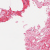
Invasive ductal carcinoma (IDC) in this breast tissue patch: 0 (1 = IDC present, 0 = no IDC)